Aerial crown-view tile of a tropical tree (Barro Colorado Island, Panama), acquired 20250616:
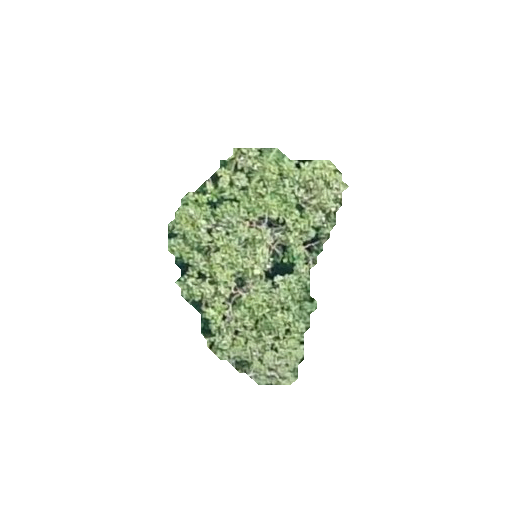
Species: Miconia argentea
GBIF accepted scientific name: Miconia argentea
Crown area: 40.727 m²